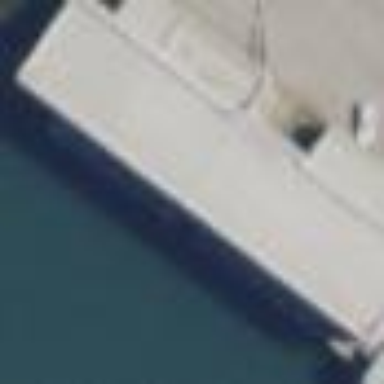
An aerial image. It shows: Man-made pier.